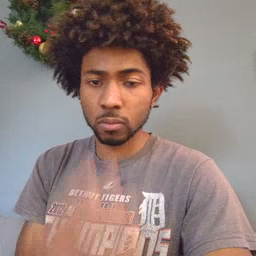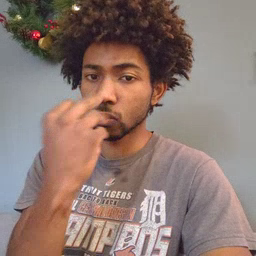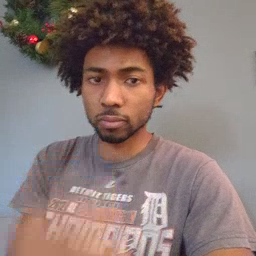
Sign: wolf